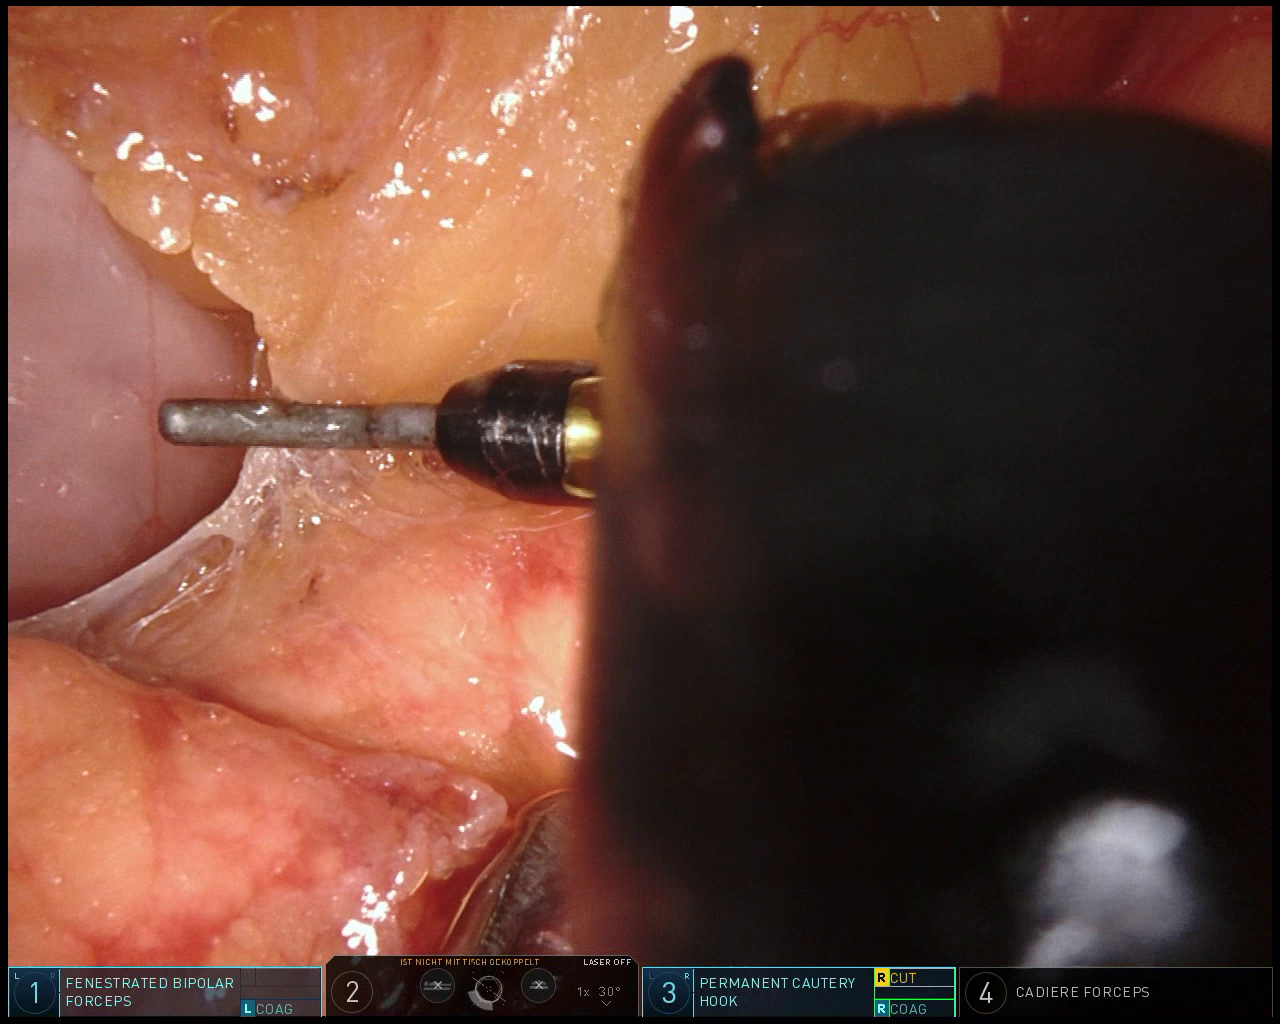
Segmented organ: pancreas
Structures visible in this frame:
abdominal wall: no
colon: no
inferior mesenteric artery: no
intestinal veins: no
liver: no
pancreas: yes
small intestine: no
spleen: no
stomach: yes
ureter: no
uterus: no
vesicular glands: no